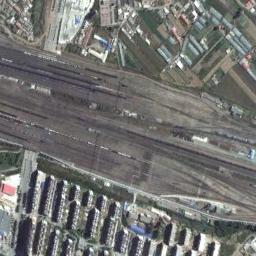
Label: railway